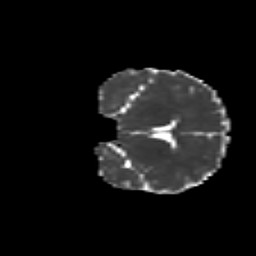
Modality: MD
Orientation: coronal
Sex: male
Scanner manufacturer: siemens
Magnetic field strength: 3 T
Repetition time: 5 s
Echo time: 0.071 s